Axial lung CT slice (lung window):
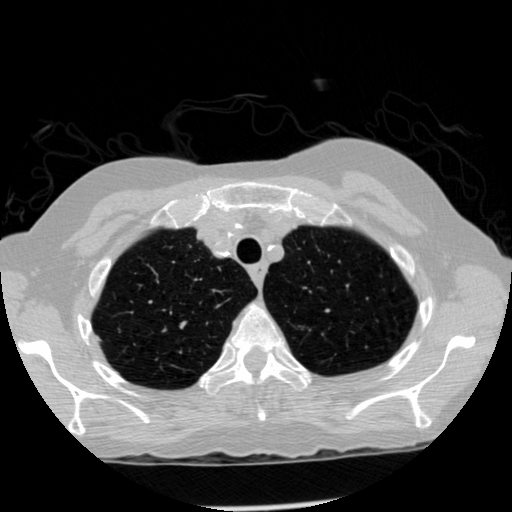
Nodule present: no